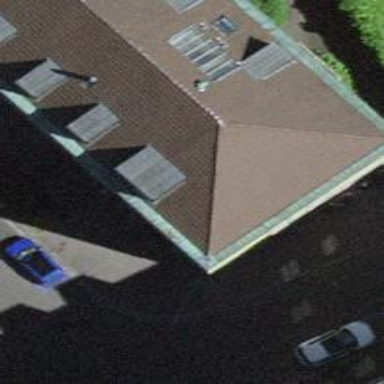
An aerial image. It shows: Hipped roof apartment building.